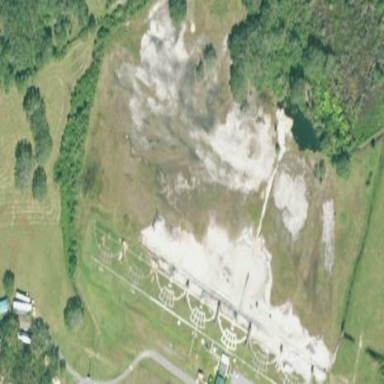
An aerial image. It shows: Shooting range on leisure land pitch.